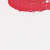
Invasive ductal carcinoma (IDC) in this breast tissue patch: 0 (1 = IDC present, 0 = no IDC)